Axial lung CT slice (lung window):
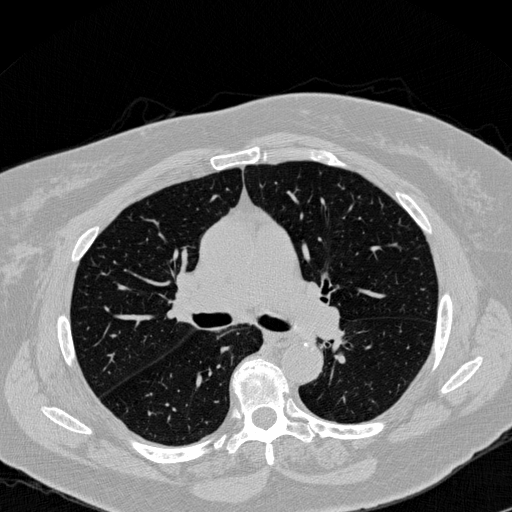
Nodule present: no